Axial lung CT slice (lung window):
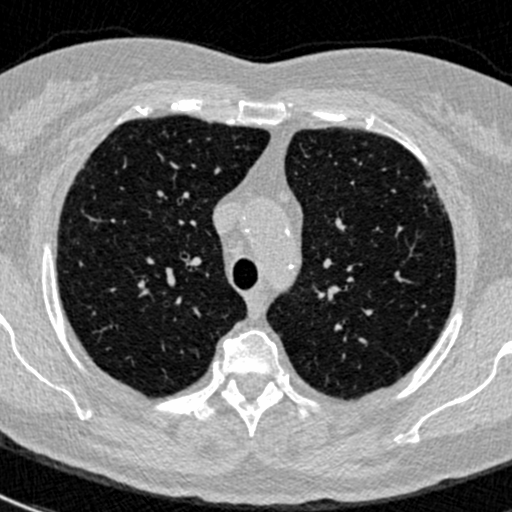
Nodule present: no